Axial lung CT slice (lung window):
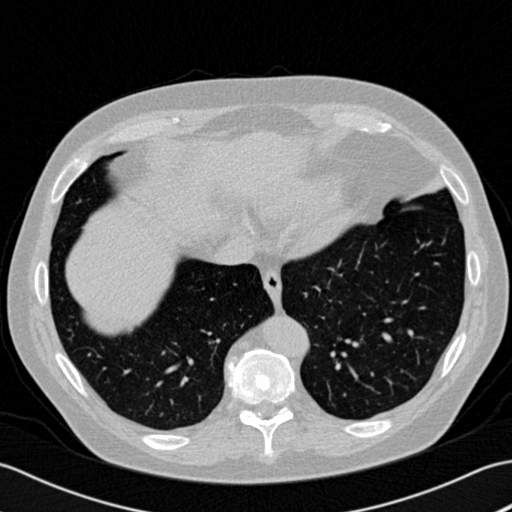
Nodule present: no